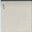
Piece: xx